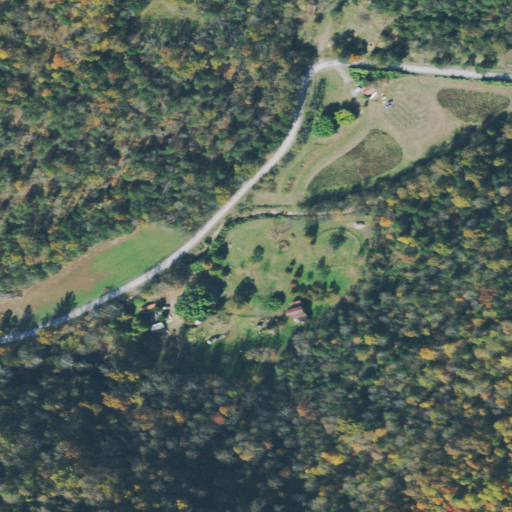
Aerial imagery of valley in Tennessee named Witty Hollow containing deciduous forest, evergreen forest, pasture, open development, mixed forest, and low intensity development